Question: Perhaps Im being stupid here but consider this table

I want to get how many are registered so I use this Query
'''
$sql="SELECT DISTINCT member_nr, count(member_nr) as nr FROM Multiple_Orders
Where order = '$pTour' AND round ='$pRound'";
'''
Sure there are 6 members in the column but , that is why I am using 'Distinct'
What am I missing here
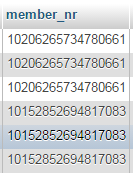
Answer: this is how you use 'DISTINCT'
'''
$sql="SELECT DISTINCT(member_nr) as nr FROM Multiple_Orders
Where order = '$pTour' AND round ='$pRound'";
'''
which will give you a list of unique members
and this is how you count how many unique members you have
'''
$sql="SELECT COUNT(DISTINCT(member_nr)) as nr FROM Multiple_Orders
Where order = '$pTour' AND round ='$pRound'";
'''
which will give you the number of unique members